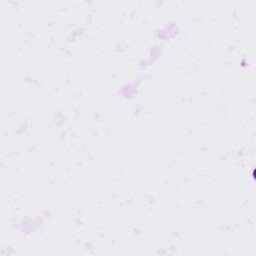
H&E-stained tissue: Lung